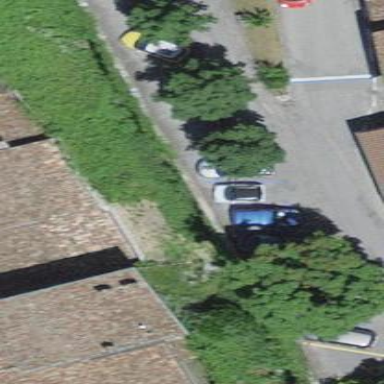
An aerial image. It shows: Parking area with asphalt surface.